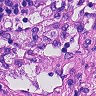
Metastatic tissue present: no